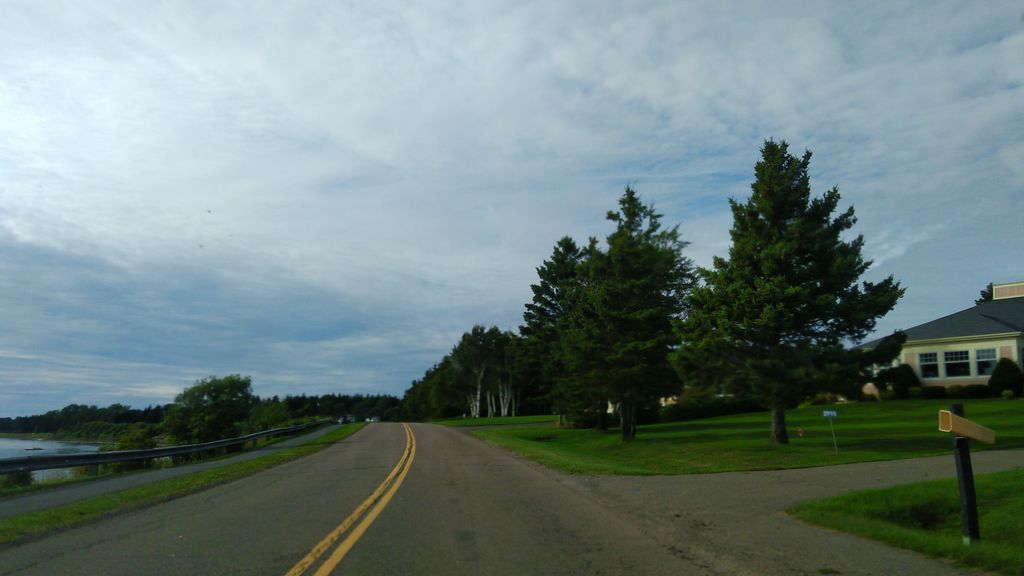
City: charlottetown